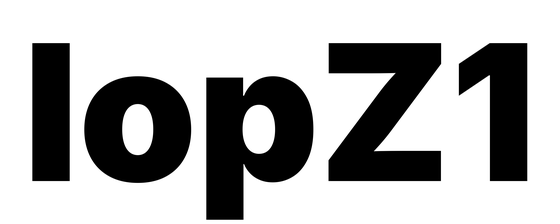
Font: Inter_Black